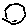
Label: hexagon